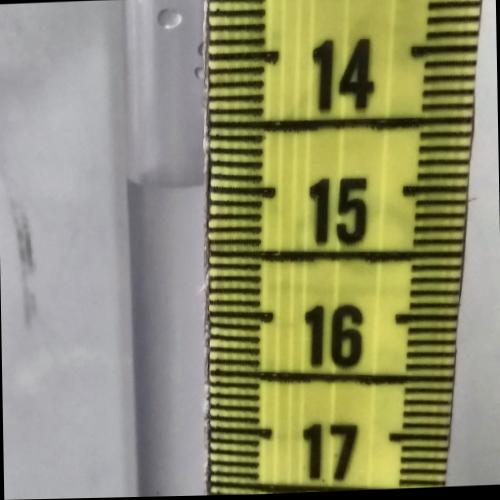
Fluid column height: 15.0 cm